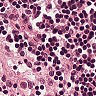
Metastatic tissue present: no